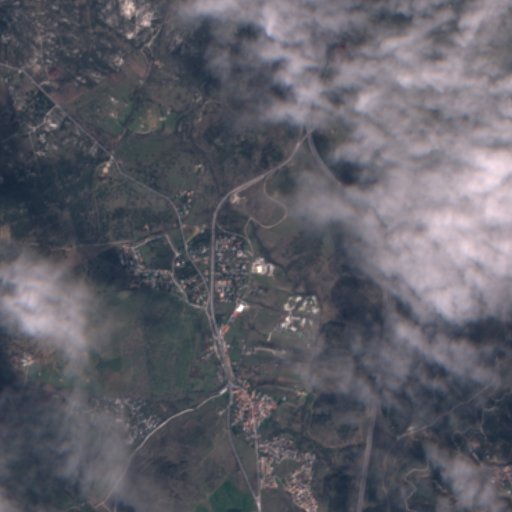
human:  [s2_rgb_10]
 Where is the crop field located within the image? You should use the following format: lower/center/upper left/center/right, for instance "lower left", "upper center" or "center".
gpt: The crop field is located in the lower right of the image.
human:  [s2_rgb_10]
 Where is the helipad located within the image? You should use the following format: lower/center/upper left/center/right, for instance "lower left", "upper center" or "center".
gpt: The helipad is located in the lower right of the image.
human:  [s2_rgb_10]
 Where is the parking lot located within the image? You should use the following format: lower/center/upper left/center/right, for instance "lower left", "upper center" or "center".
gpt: The parking lot is located in the lower right of the image.
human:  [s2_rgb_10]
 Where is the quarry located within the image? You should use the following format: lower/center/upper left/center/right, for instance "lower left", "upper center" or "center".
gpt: The quarry is located in the upper left of the image.
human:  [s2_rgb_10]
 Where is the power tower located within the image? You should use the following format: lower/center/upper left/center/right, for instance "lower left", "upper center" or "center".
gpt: There is no power tower in the image.